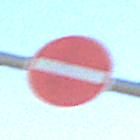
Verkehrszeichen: VerbotDerEinfahrt
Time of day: MorningAfternoon
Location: Outdoor (Nature)
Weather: Clear
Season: Autumn
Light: Natural